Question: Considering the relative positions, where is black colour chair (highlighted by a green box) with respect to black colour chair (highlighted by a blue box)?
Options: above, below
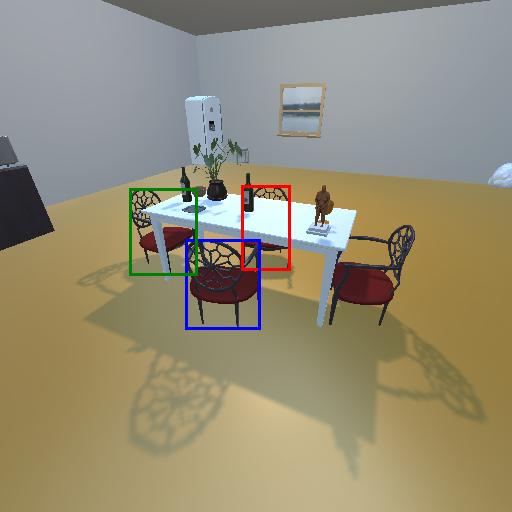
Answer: above